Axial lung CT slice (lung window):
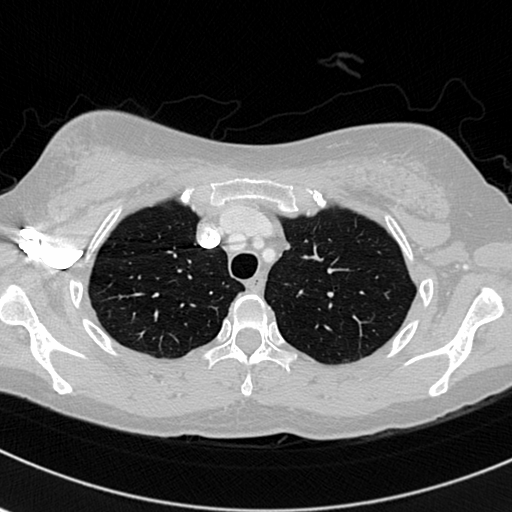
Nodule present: no